Interaction volume radius: 10 \u00c5
Interaction volume height: 10 \u00c5
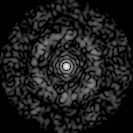
Disorder parameter: 0.769